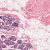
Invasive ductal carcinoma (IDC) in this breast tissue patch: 0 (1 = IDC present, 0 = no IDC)